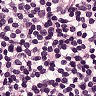
Metastatic tissue present: no